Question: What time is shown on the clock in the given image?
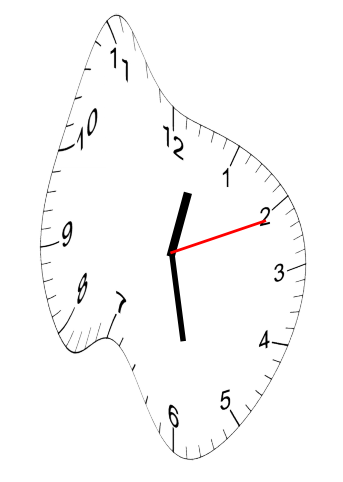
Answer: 12:28:11